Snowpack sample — Buffalo Mountain, Silverthorne, Colorado, USA (2/22/26, 2:02 PM MST)
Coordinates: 39.622, -106.113
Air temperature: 33 °F
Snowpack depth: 63 cm
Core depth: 40 cm
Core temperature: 26.6 °F
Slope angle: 11°, slope face: 116°
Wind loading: low
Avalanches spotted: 0
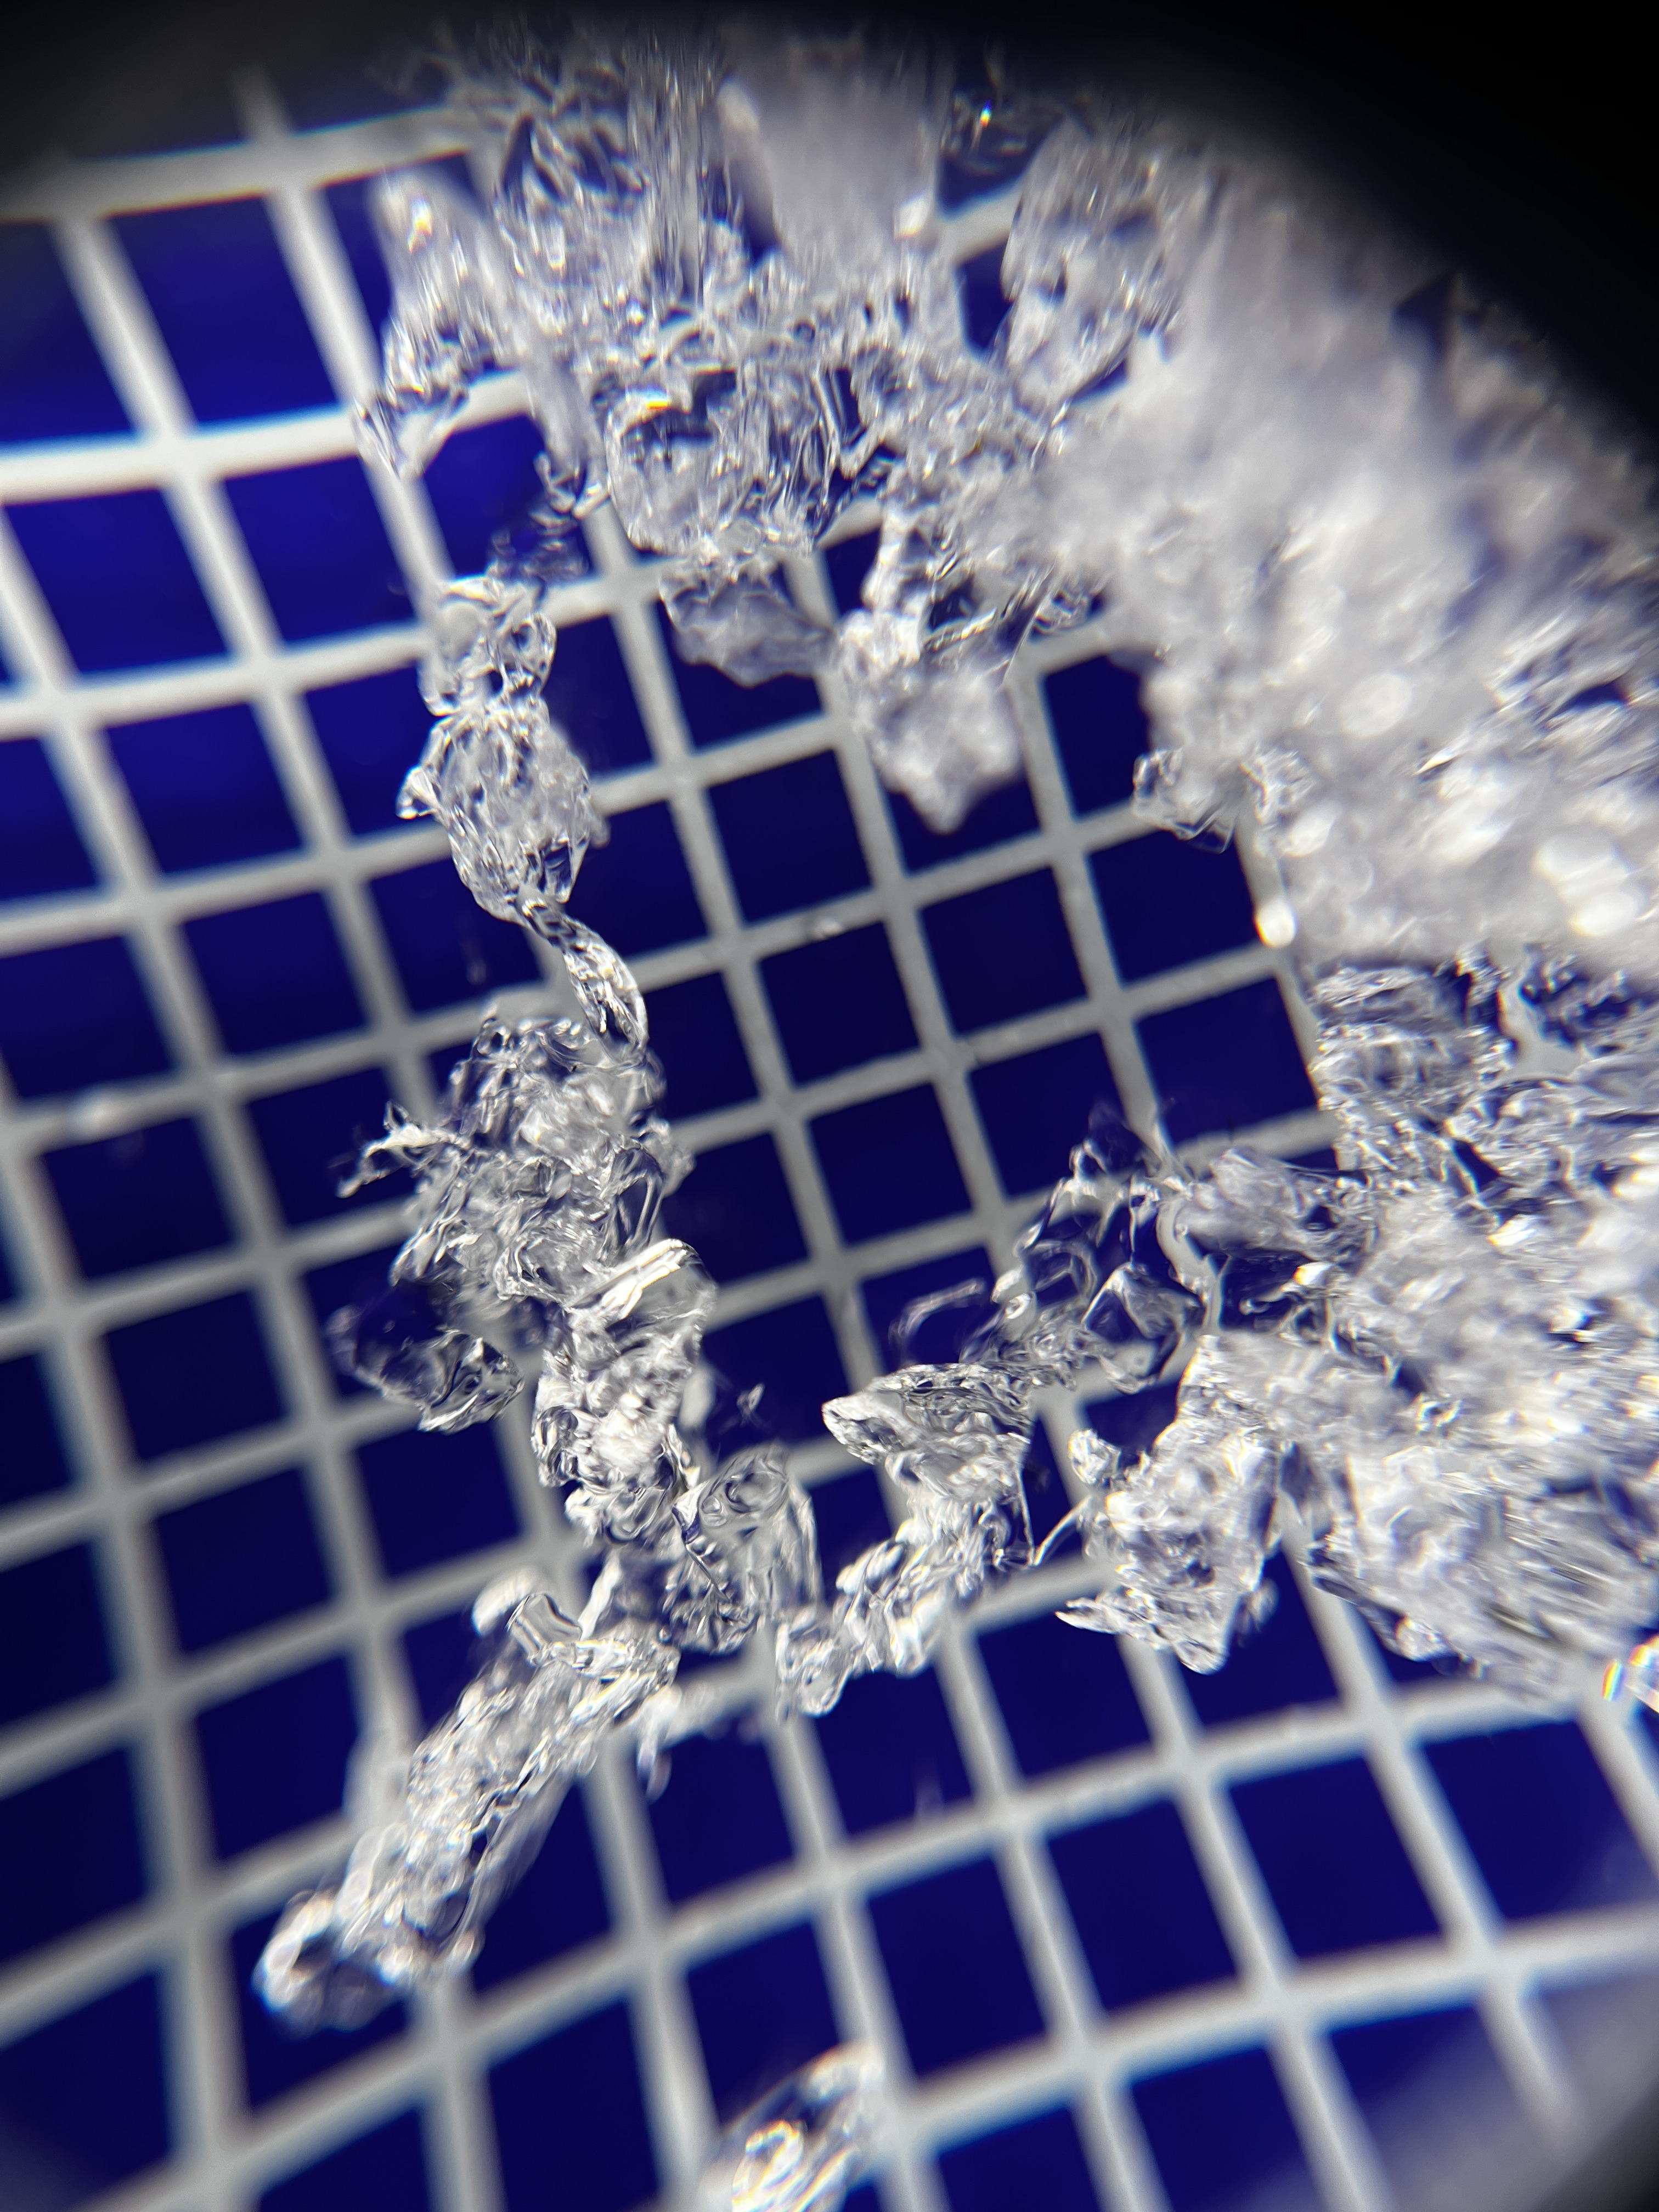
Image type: magnified_profile
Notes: In a firebreak similar to site 1, minimal wind loading with no spotted avalanches (not many faces in view though)